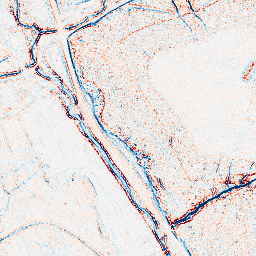
Category: edge_preserving
Decomposition family: bilateral
Decomposition parameters: d: 5
sigma_color: 75
sigma_space: 75
Upsampling method: edge_directed
Upsampling parameters: scale: 2
Upsampling scale: 2